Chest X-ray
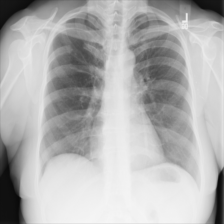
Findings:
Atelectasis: negative
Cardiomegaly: negative
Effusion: negative
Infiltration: negative
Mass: negative
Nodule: negative
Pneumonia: negative
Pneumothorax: negative
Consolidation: negative
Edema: negative
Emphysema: negative
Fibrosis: negative
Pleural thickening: negative
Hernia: negative